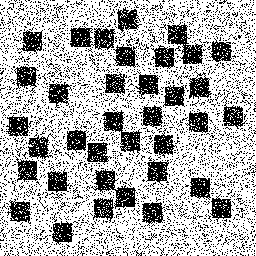
Squares: 36
Triangles: 0
Stars: 0
Total shapes: 36